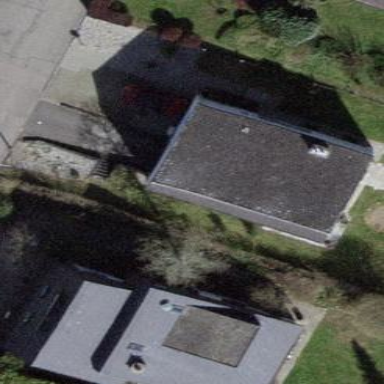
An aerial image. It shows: Building with tile roof.